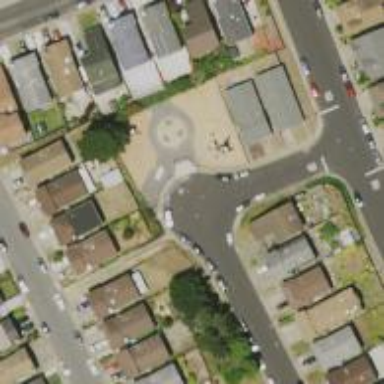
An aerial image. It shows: Springy playground.